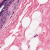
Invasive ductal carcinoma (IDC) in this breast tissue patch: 0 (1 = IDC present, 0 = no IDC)